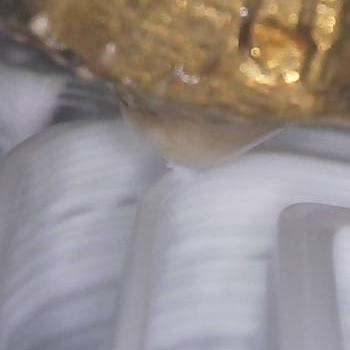
Flow rate: 112%